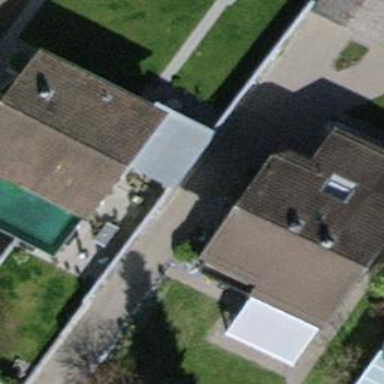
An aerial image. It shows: Building with pitched roof.